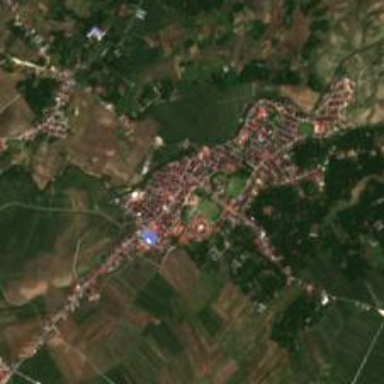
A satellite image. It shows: Village.